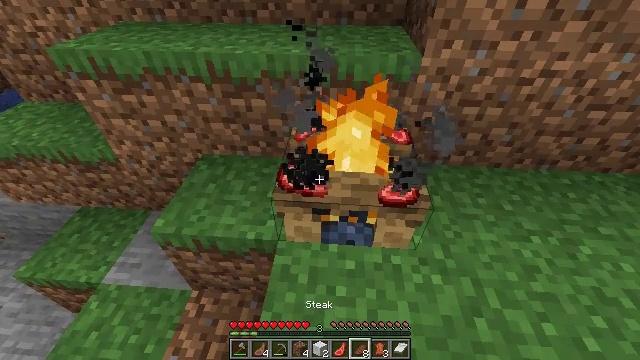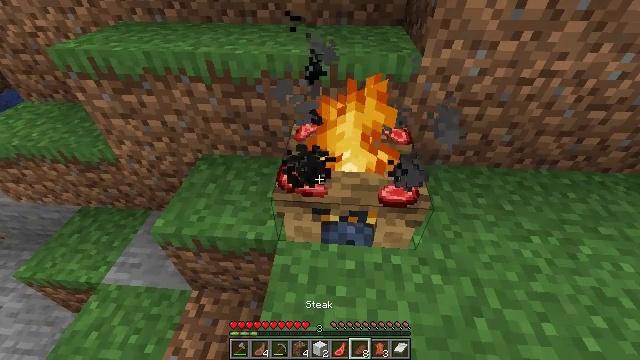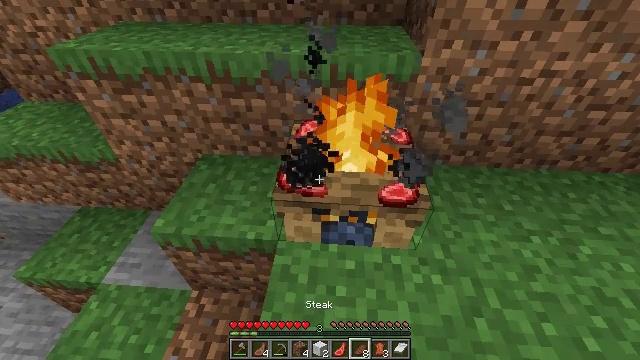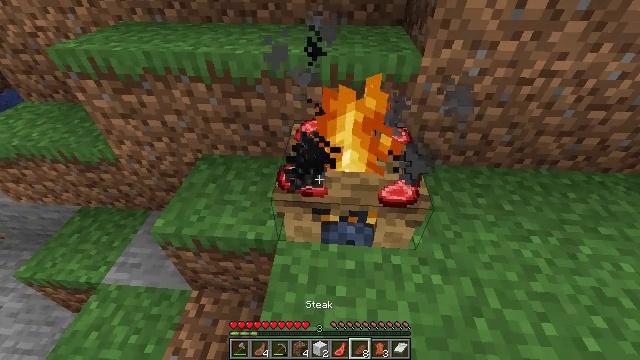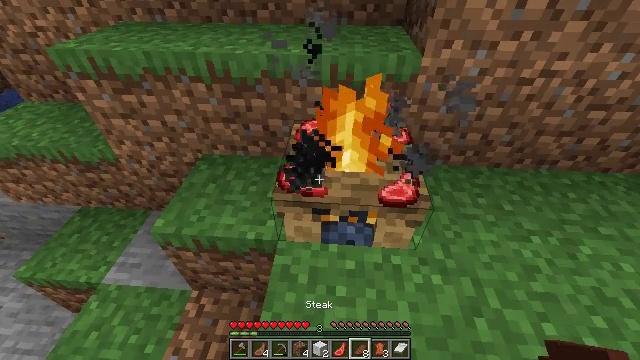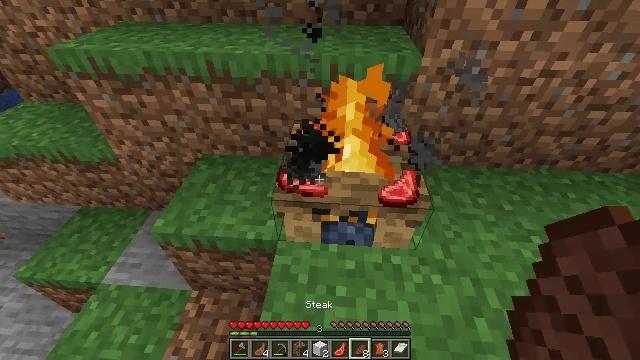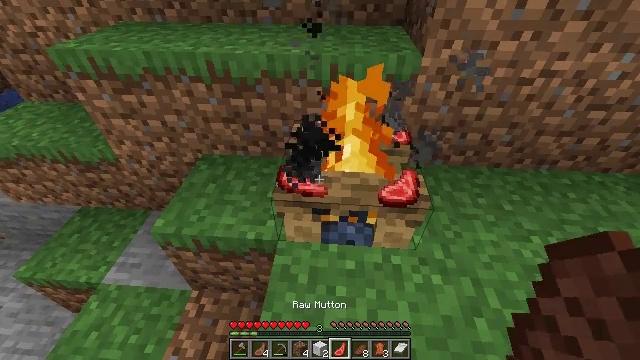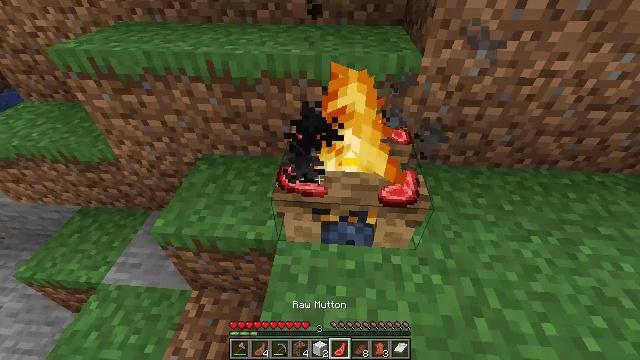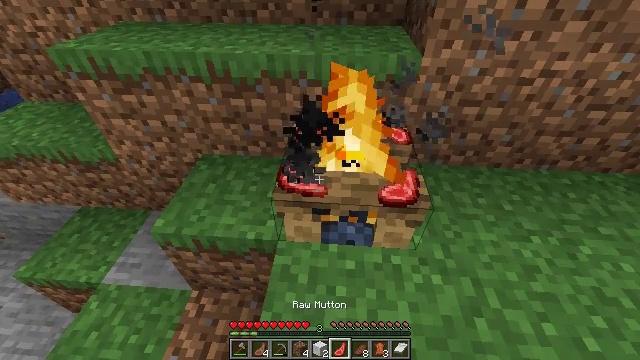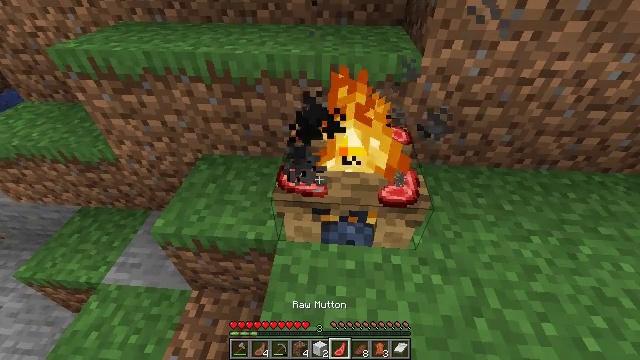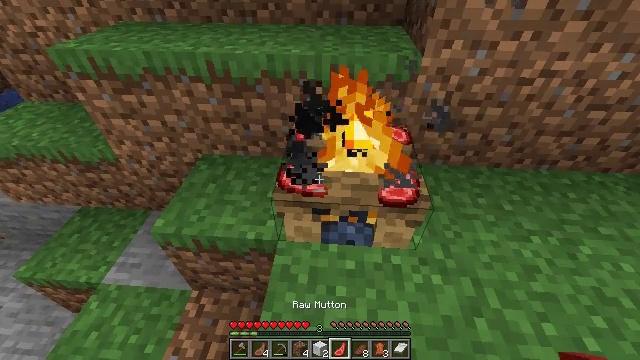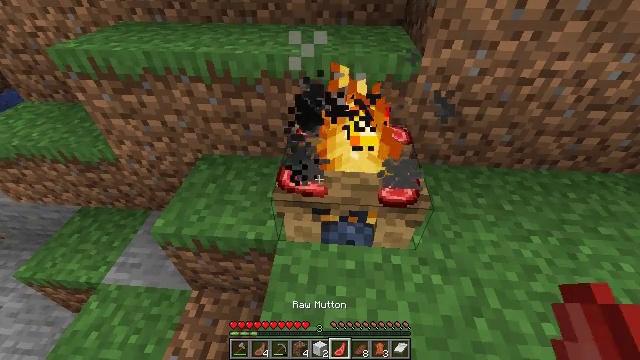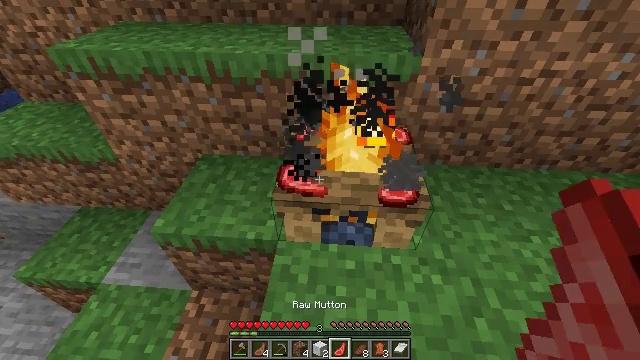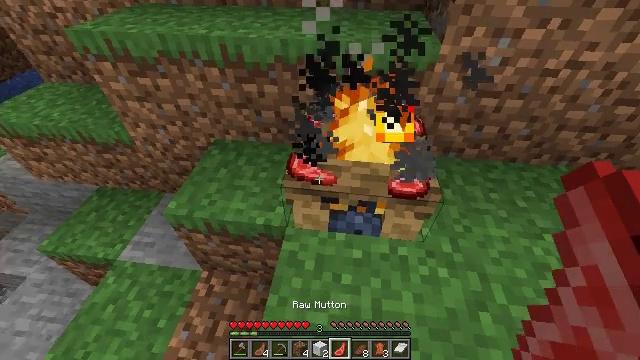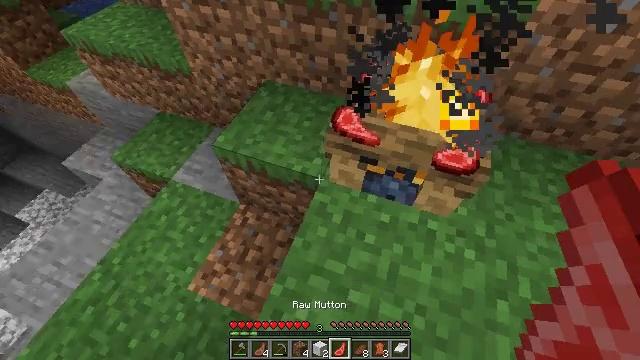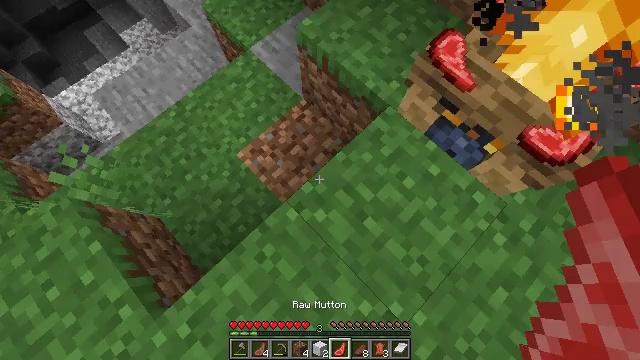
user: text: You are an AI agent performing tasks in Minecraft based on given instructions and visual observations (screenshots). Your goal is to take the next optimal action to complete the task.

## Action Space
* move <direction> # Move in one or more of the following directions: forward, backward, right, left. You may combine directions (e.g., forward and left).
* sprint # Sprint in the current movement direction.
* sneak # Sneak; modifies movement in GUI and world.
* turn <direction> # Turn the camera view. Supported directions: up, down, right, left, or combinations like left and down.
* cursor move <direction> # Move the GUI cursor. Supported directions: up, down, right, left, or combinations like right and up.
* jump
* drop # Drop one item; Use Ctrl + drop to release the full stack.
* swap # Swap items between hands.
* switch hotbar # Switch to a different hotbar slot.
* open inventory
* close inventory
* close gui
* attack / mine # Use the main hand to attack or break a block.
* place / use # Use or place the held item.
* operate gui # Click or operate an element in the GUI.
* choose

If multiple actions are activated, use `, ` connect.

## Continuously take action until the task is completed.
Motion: motion action
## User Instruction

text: Break the campfire to put it in your inventory.
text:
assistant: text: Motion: no_op
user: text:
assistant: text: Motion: no_op
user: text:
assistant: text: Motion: no_op
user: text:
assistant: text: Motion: no_op
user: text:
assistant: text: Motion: no_op
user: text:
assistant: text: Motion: no_op
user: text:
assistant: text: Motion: no_op
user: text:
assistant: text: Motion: no_op
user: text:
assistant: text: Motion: no_op
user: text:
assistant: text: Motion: no_op
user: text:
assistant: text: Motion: no_op
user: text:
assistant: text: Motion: no_op
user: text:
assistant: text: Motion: turn left and down
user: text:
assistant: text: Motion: turn left and down
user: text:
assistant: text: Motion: turn left and down
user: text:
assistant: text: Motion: turn left and down
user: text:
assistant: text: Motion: turn left and down
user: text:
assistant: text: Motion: no_op
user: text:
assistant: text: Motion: turn right and up
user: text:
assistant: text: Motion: turn right and up
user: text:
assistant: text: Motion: turn right and up
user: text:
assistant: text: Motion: turn right and up
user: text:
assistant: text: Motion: turn up
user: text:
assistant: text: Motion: no_op
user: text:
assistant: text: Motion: no_op
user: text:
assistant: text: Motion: no_op
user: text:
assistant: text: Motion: no_op
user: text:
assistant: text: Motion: no_op
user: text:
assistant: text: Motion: no_op
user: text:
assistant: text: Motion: turn left and down